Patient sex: M
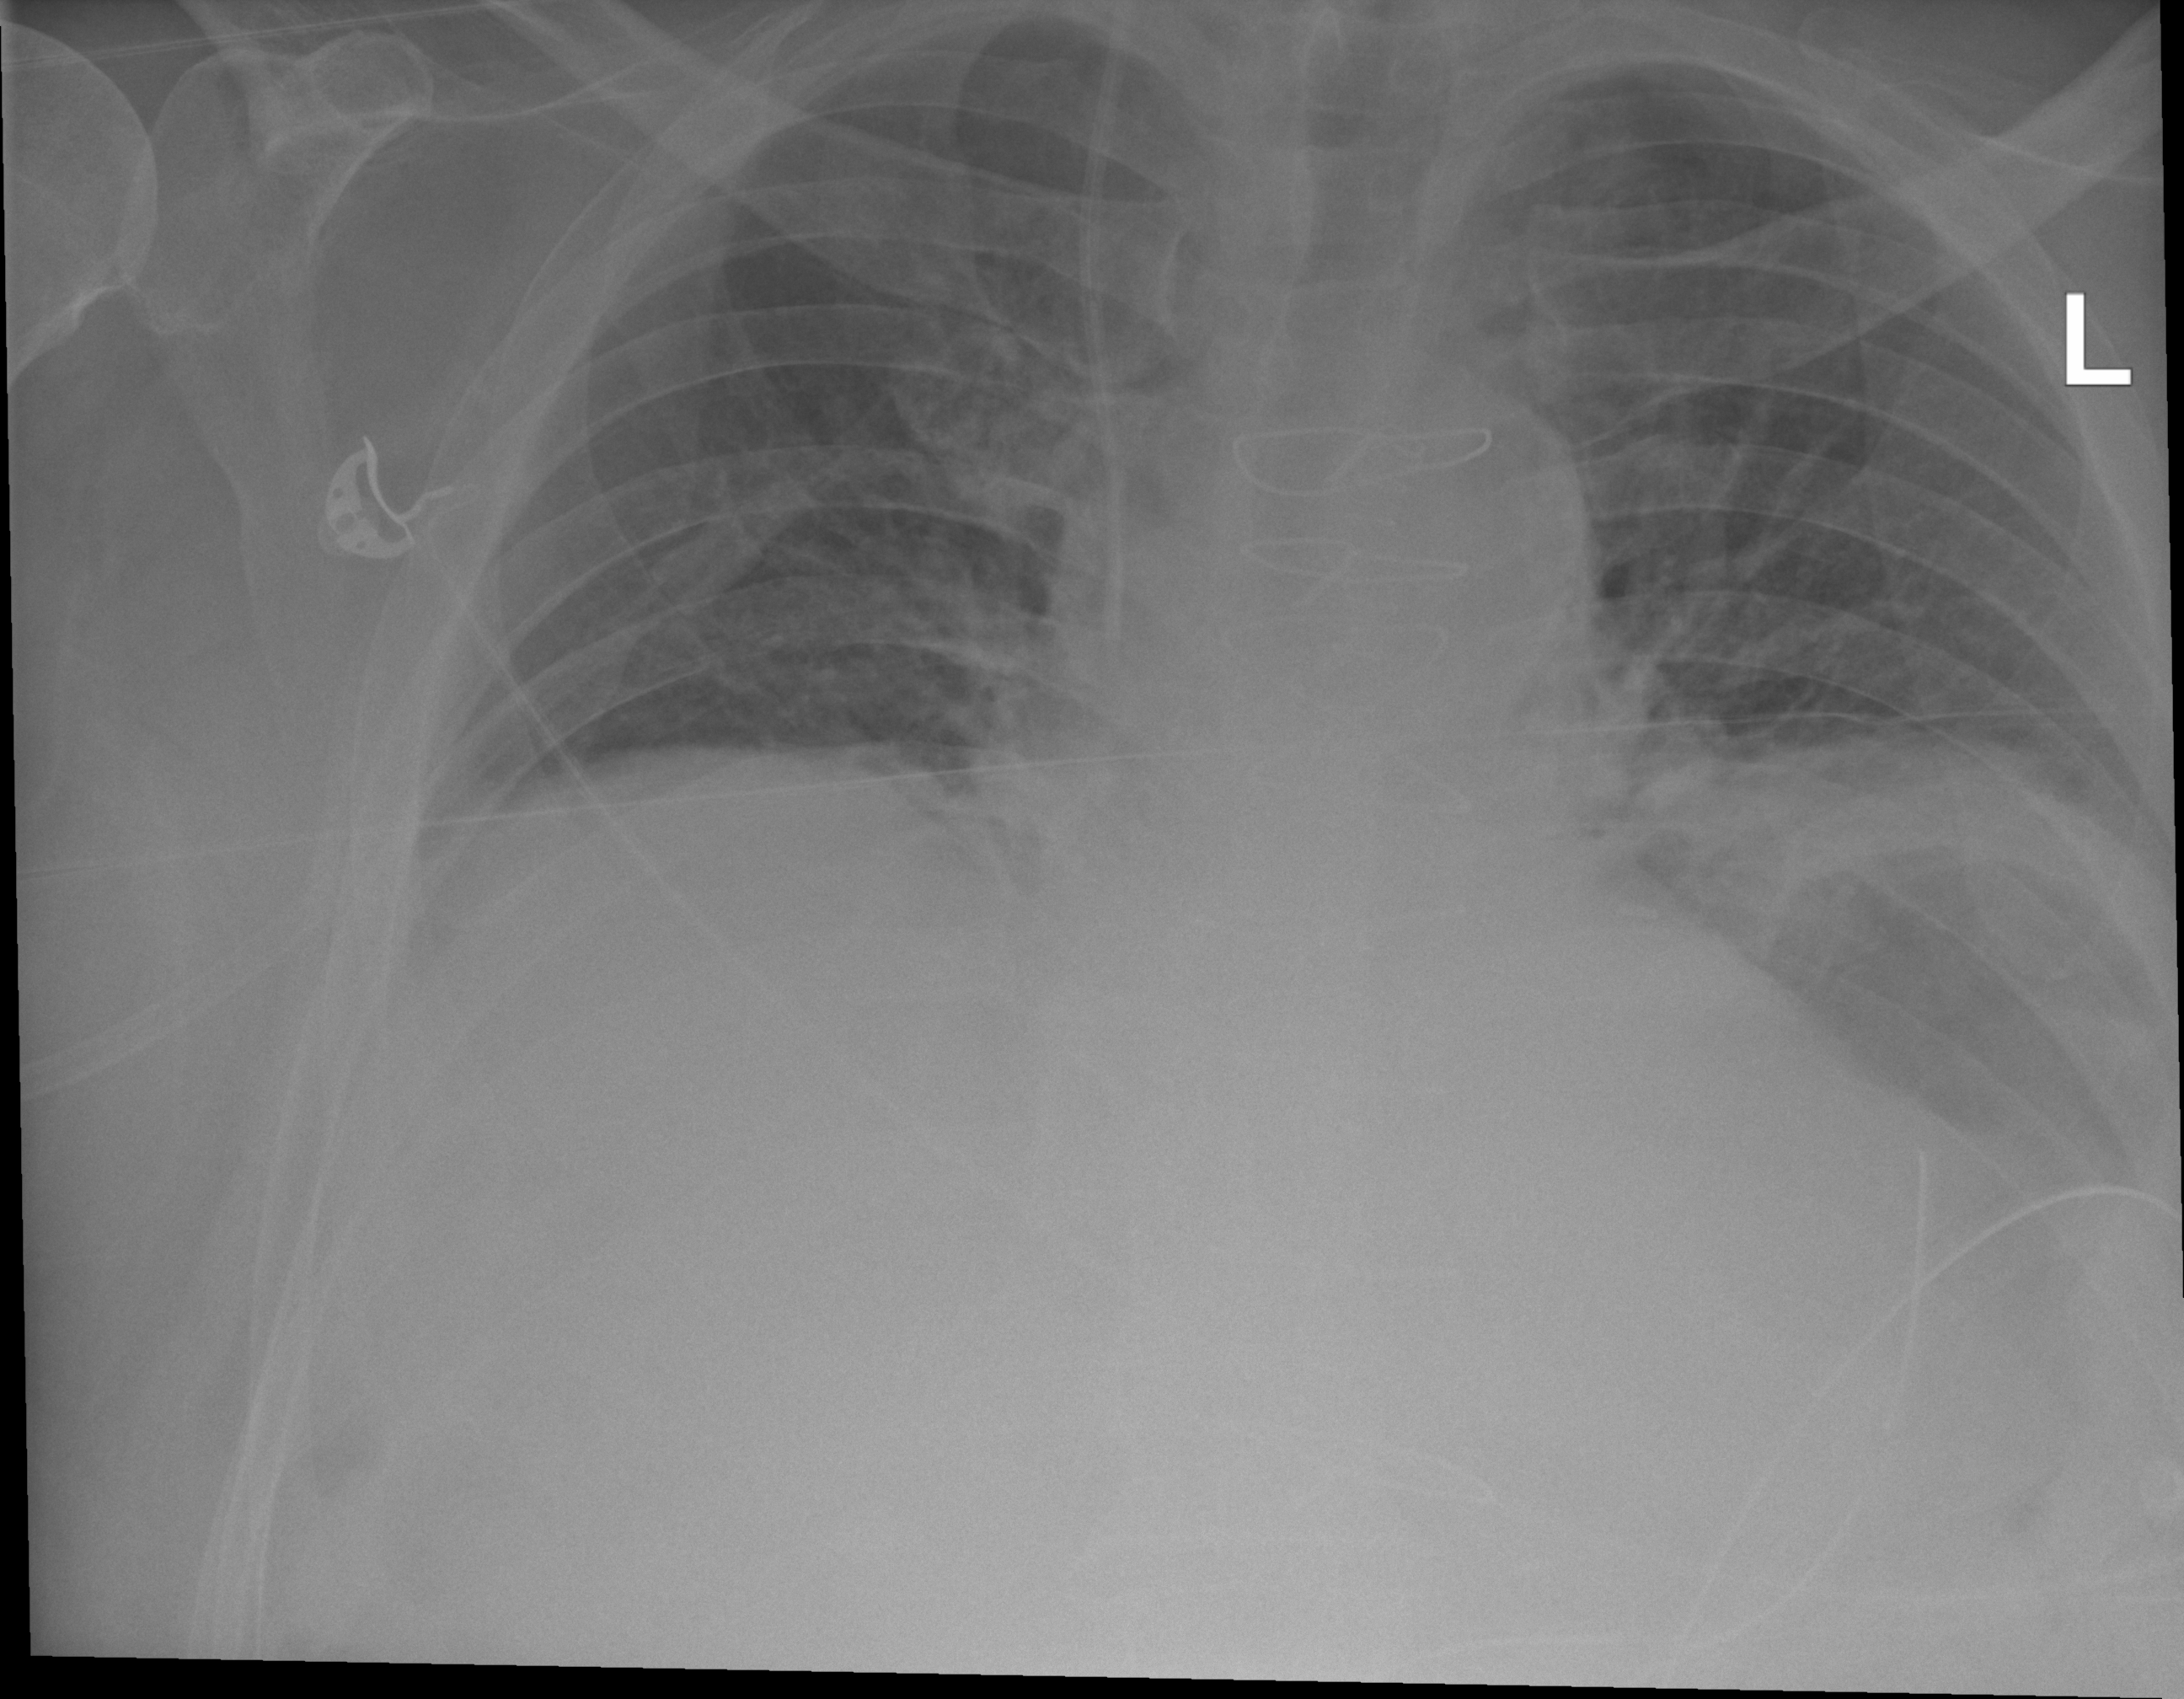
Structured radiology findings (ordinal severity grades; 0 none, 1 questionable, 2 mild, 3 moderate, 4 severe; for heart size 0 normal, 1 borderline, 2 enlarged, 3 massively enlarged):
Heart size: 0
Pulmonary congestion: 2
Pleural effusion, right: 2
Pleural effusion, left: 2
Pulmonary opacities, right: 0
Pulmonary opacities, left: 0
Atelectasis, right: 2
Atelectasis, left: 2